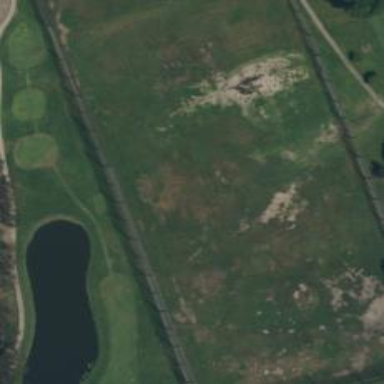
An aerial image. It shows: Driving range for golf practice.